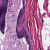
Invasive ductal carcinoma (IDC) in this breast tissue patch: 0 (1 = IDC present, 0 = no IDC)